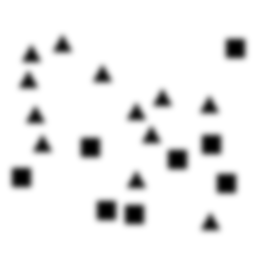
Squares: 8
Triangles: 12
Stars: 0
Total shapes: 20